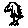
Label: bird